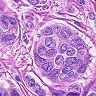
Metastatic tissue present: yes